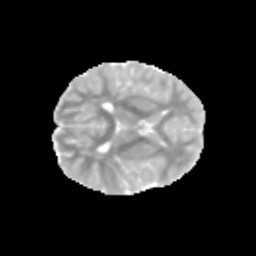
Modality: MD
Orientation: axial
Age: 9
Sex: male
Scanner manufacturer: siemens
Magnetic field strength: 3 T
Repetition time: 3.8 s
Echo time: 0.07 s